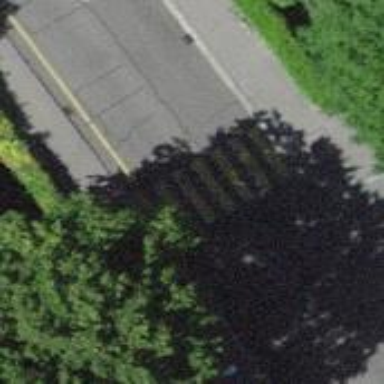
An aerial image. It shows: Residential road with separate asphalt sidewalk.